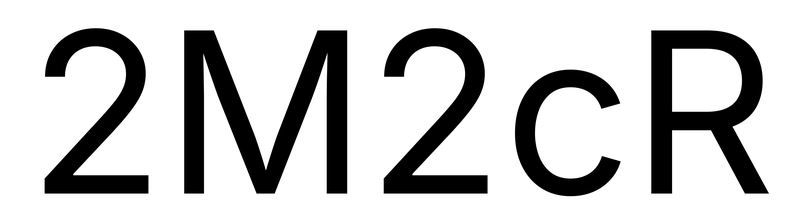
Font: Inter_Regular